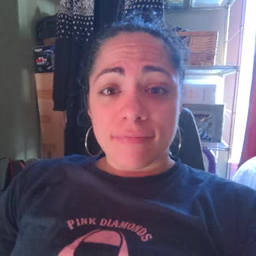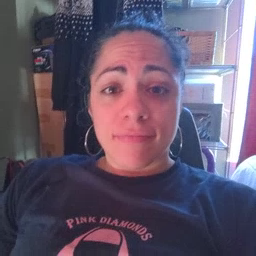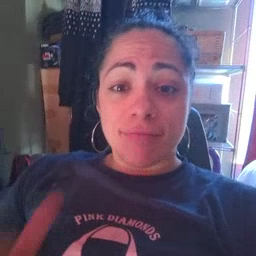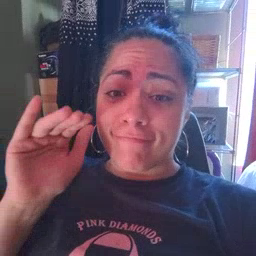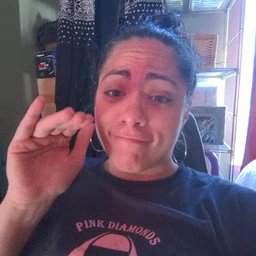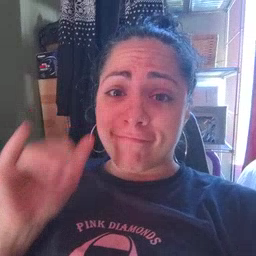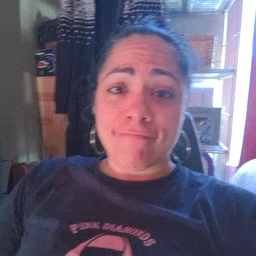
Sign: bye